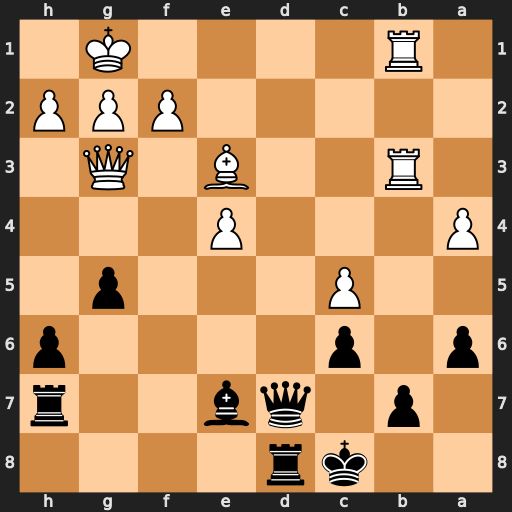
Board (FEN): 2kr4/1p1qb2r/p1p4p/2P3p1/P3P3/1R2B1Q1/5PPP/1R4K1
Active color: b
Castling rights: -
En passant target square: -
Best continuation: Qd1+ Rxd1 Rxd1#